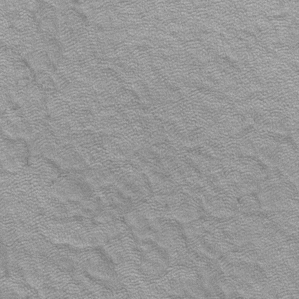
Label: frost